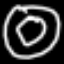
Label: donut